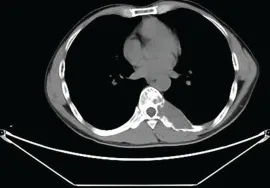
Preoperative transverse CT scan (A, B) showed the tumor occupied the 8th thoracic vertebral body and 7th rib.
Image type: radiology (ct)